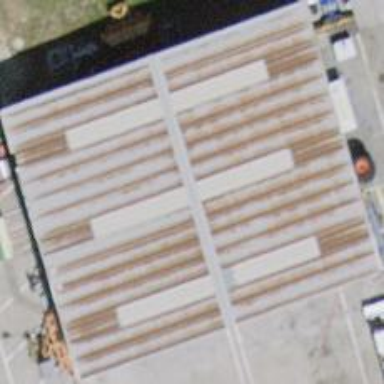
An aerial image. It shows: Hangar building located at airport.